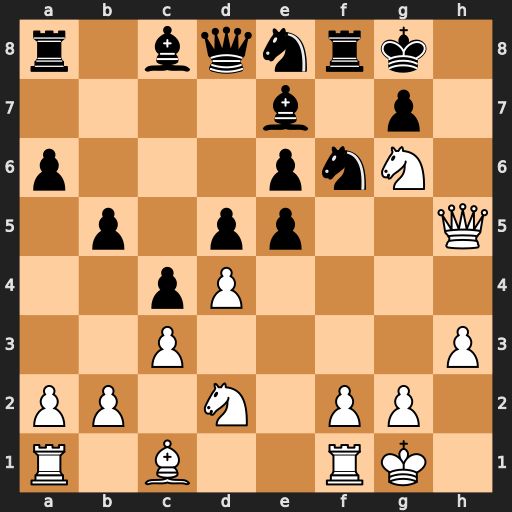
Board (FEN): r1bqnrk1/4b1p1/p3pnN1/1p1pp2Q/2pP4/2P4P/PP1N1PP1/R1B2RK1
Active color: w
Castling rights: -
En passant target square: -
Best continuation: Qh8+ Kf7 Nxe5#